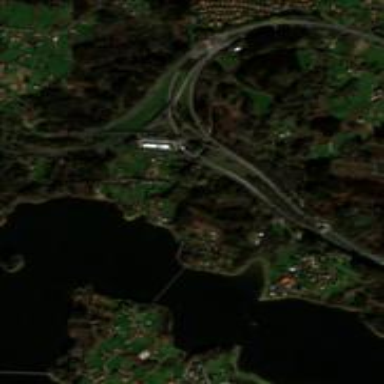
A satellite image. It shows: Motorway junction.